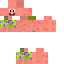
A male human skin with medium skin, wearing brown long hair dressed in a red tshirt and red shorts, featuring a closed mouth.